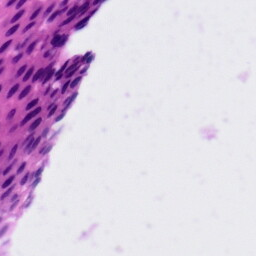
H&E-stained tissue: Tonsil